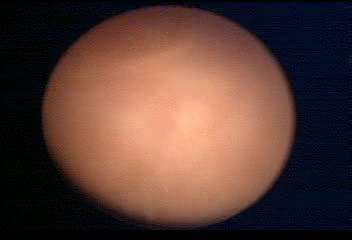
Modality: WLC
Class: Normal mucosa
Bladder cancer association: No